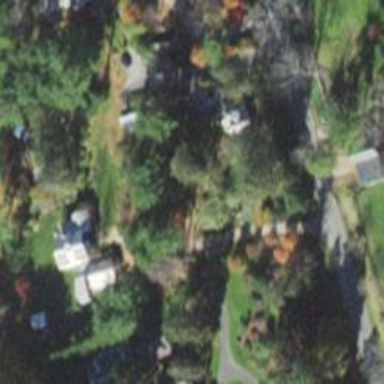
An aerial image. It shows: Driveway leading to service road.